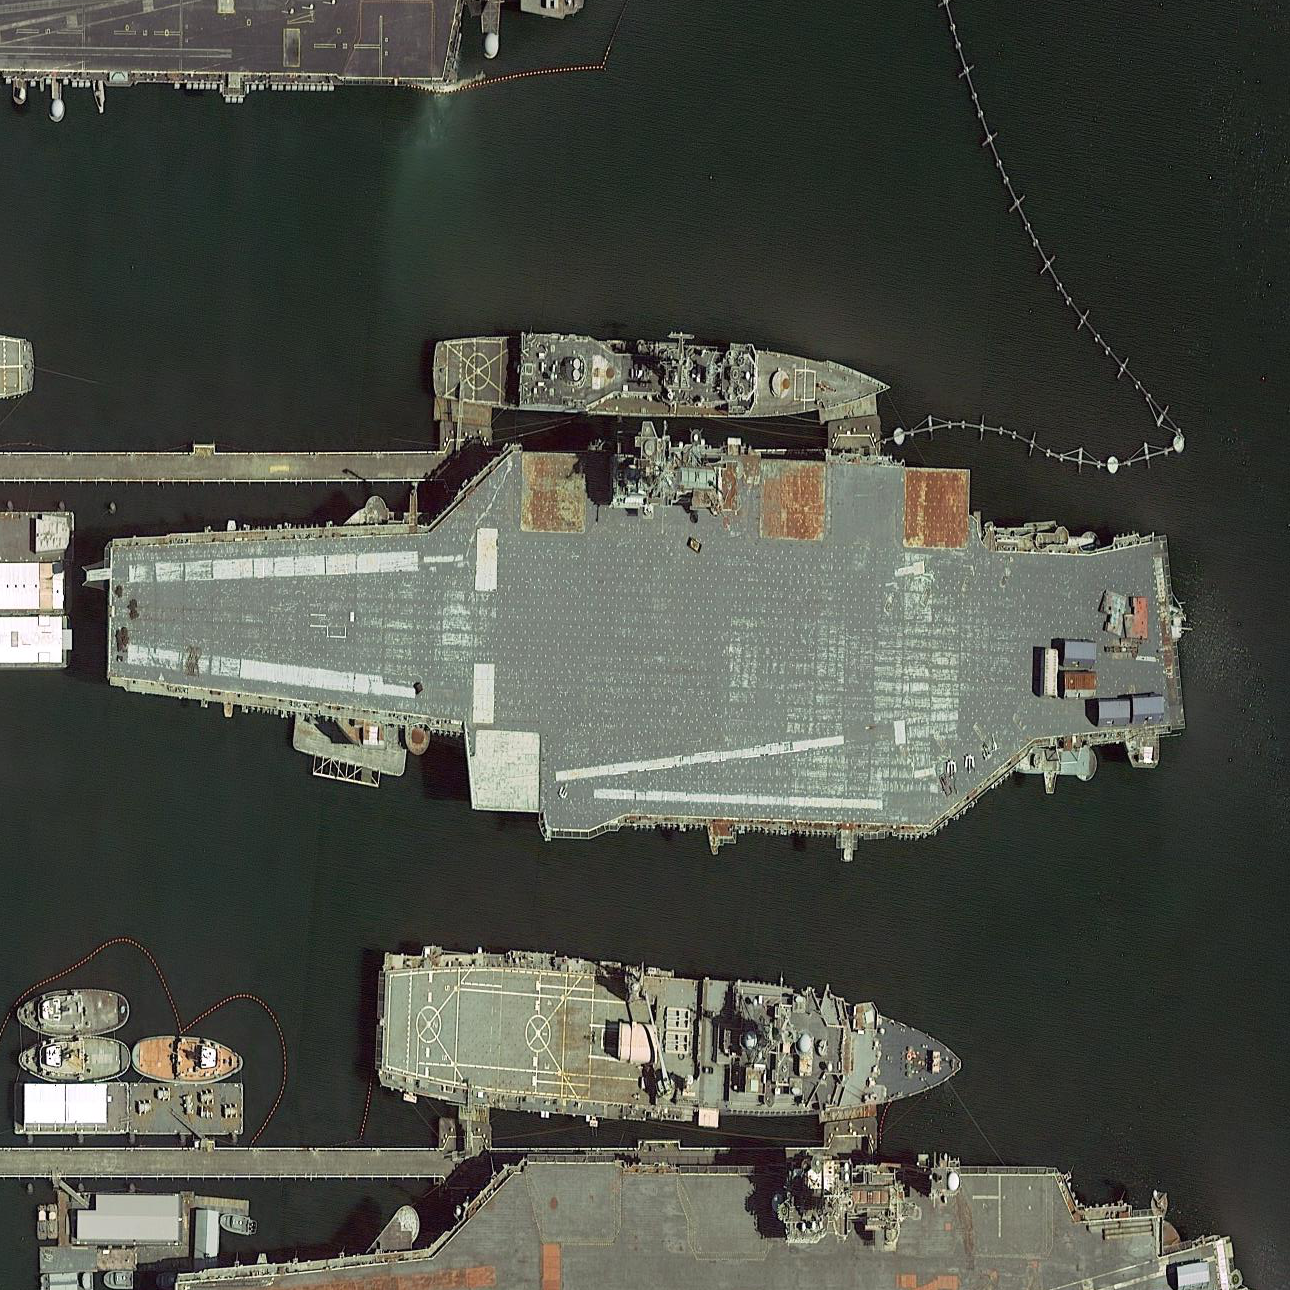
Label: aircraft_carrier